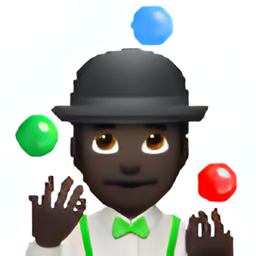
Name: juggling
Emoji: 🤹🏿
Group: People & Body
Sub-group: person-sport